Interaction volume radius: 5 \u00c5
Interaction volume height: 45 \u00c5
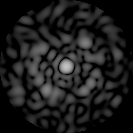
Disorder parameter: 0.819